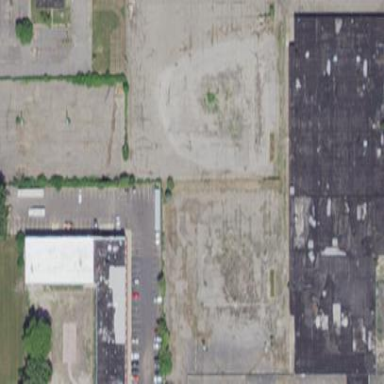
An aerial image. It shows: Brownfield site.